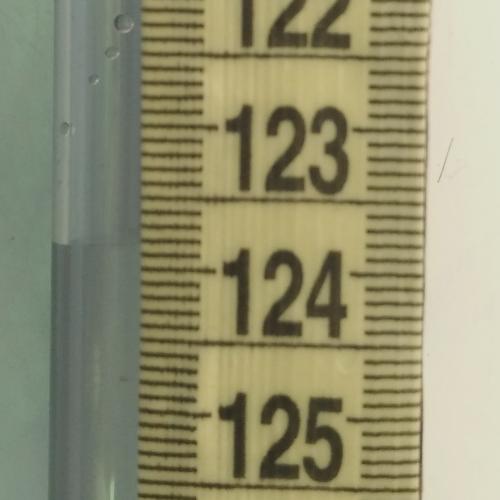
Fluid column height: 123.8 cm